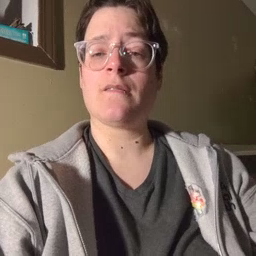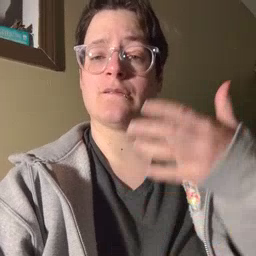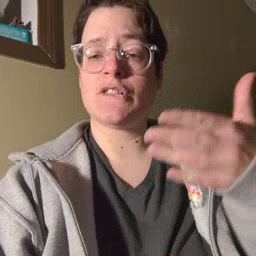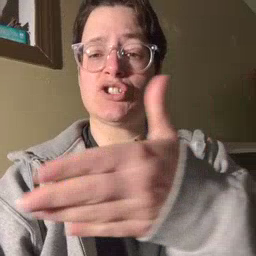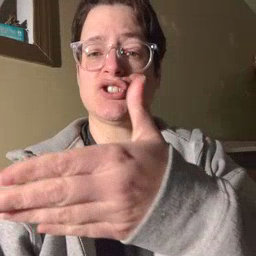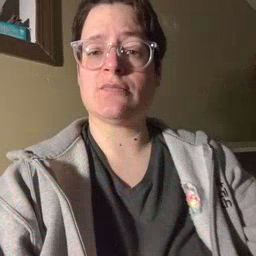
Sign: fish